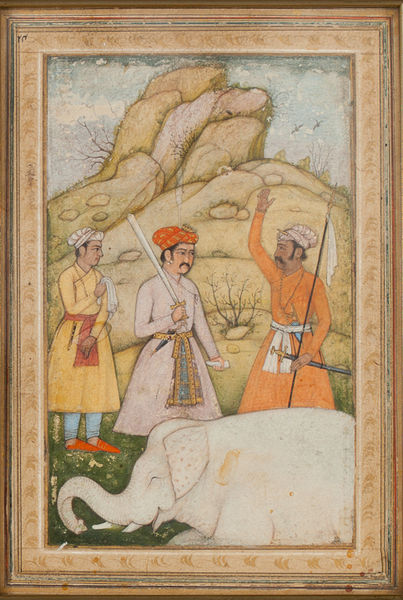
Titel: Elephant Hunt
Standort: Amherst (Massachusetts, USA)
Institution: Mead Art Museum, Amherst College
Schlagwörter: berg, himmel, wolken, männer, wiese, rahmen, vögel, fels, men, red, sword, swords, white, belt, painting, schwert, rock, rocks, sky, ear, hill, mountain, orange, death, costume, feet, flag, elefant, party, trunk, asian, persian, miniature, indian, kill, sabres, turban, turkey, hunting, turbans, elephant, asia, belts, middle east, waveing, organe, sbare